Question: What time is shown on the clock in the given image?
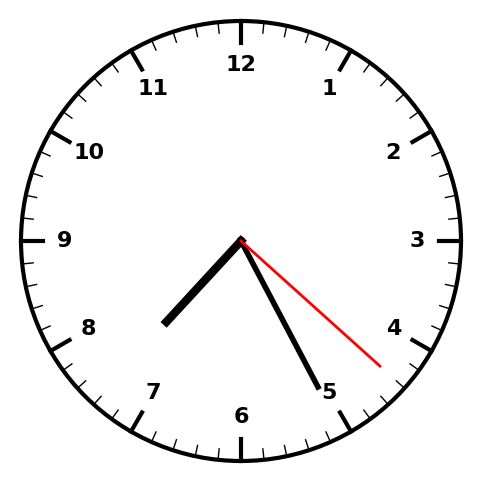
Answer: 07:25:22